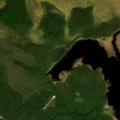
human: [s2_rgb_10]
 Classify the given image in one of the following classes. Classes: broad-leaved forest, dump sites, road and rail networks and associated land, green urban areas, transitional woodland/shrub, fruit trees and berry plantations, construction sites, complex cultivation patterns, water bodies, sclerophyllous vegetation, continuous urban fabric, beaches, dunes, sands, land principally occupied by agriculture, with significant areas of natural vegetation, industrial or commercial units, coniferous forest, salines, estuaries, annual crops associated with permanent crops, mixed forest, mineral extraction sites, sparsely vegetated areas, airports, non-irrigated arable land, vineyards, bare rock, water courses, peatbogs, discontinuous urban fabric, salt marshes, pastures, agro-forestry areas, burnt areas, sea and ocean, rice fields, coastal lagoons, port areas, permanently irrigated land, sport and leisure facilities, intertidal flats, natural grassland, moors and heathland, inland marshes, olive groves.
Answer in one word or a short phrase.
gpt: coniferous forest, peatbogs, water bodies